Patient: sex M, age 46
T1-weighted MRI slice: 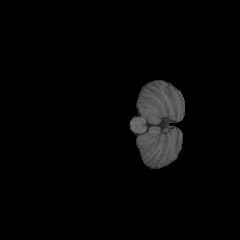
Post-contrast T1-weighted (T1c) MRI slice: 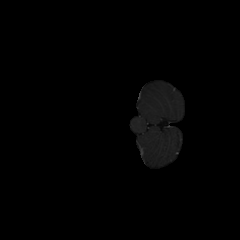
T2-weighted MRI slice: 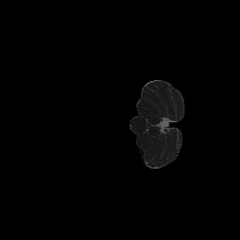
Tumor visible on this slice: no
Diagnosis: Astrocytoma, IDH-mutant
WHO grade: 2